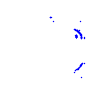
Particle: pion